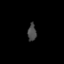
Tissue: lung
Cell type: Epithelial cells
Senescence score: 0.2364
Nuclear area (px): 148
Mean DAPI intensity: 71.412